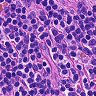
Metastatic tissue present: no